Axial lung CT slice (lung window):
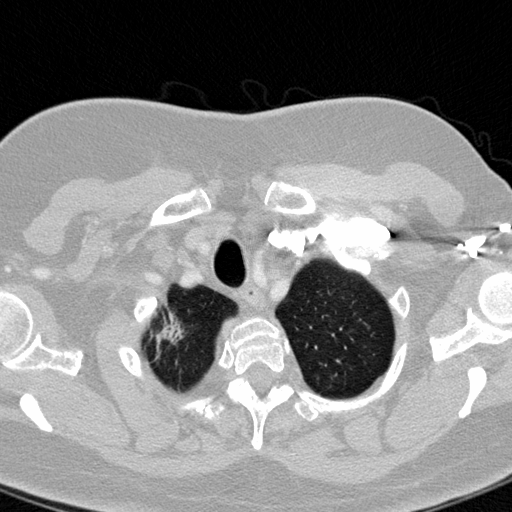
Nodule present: no